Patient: sex F, age 68
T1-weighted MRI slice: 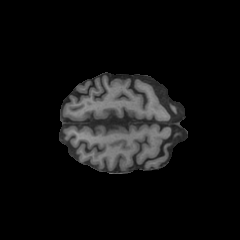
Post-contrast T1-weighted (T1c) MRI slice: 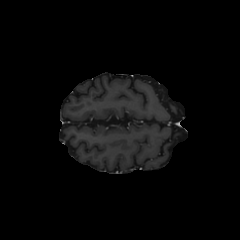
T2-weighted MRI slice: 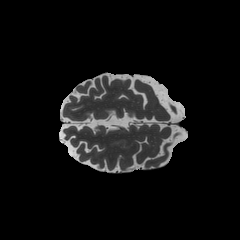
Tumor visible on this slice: no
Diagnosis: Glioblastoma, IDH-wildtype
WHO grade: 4